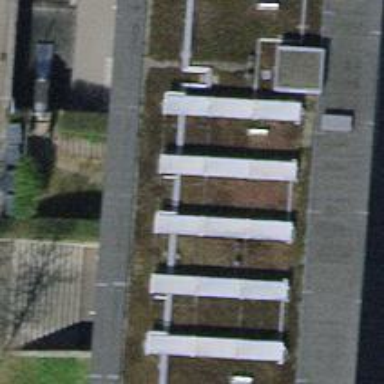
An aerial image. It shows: Kindergarten.